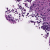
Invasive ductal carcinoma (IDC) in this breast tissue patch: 1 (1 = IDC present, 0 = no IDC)